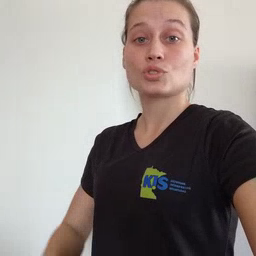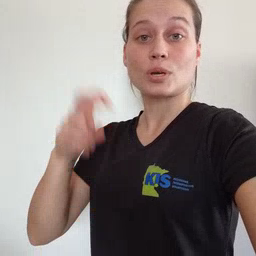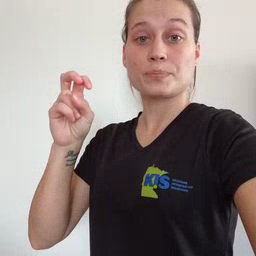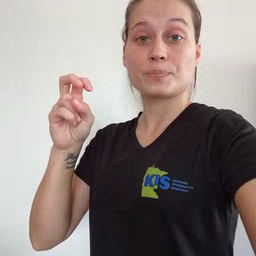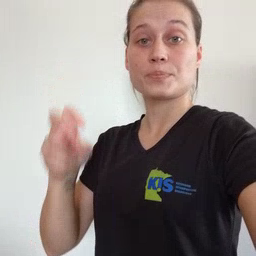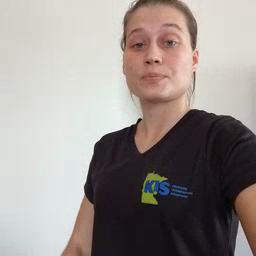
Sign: jump